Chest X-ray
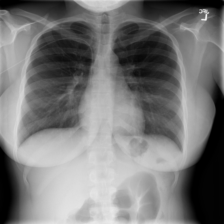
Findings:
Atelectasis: negative
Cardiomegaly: negative
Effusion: negative
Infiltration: negative
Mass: negative
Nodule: negative
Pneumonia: negative
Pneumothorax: negative
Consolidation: negative
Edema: negative
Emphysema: negative
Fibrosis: negative
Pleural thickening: negative
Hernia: negative